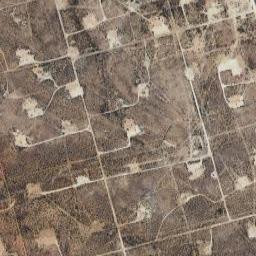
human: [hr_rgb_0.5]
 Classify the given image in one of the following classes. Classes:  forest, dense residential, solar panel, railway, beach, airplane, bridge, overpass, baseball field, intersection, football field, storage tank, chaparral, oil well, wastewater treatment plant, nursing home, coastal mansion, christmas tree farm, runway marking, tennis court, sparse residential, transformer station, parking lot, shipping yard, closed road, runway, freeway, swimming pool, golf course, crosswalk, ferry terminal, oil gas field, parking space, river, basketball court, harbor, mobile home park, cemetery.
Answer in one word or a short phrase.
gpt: oil gas field